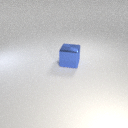
large blue metal cube